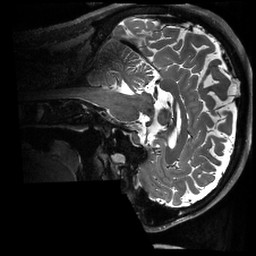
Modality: T2w
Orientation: sagittal
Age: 27
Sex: male
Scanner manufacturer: siemens
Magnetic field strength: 7 T
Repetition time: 2.65 s
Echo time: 0.142 s